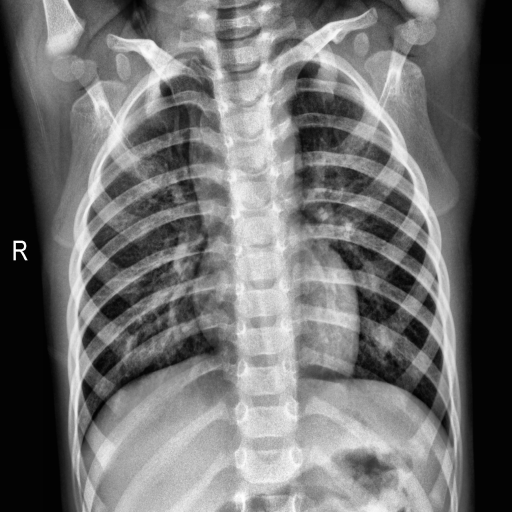
Finding: NORMAL